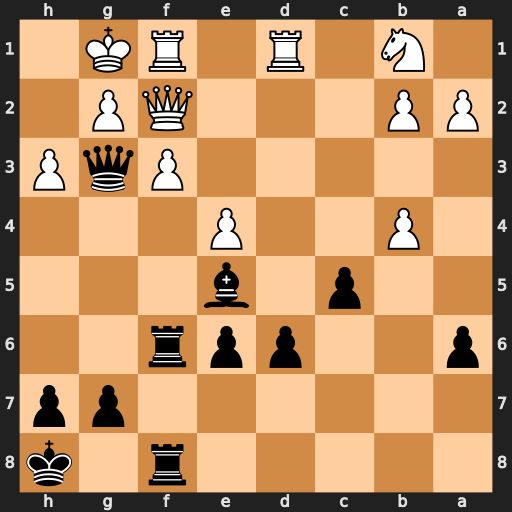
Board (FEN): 5r1k/6pp/p2ppr2/2p1b3/1P2P3/5PqP/PP3QP1/1N1R1RK1
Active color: b
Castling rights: -
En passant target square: -
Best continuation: Qh2#